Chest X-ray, AP view. Patient: 30 years old, sex F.
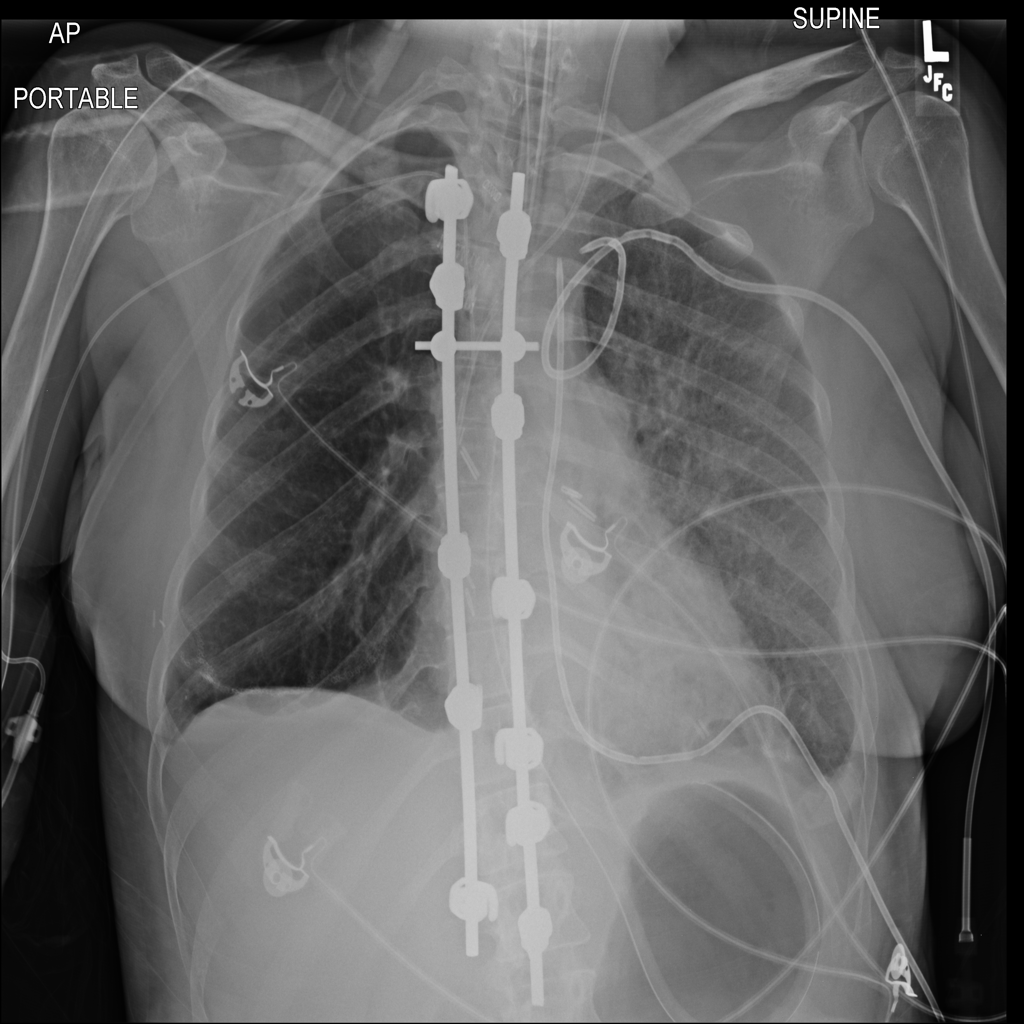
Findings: Effusion